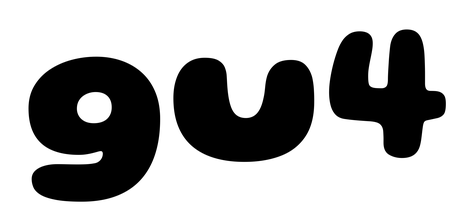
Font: Gluten_ExtraBold